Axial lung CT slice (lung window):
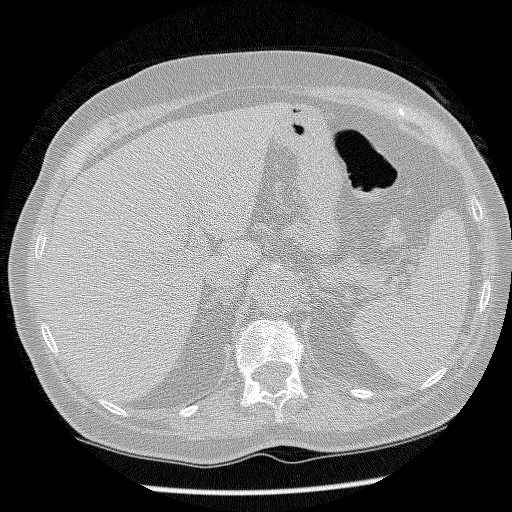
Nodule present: no